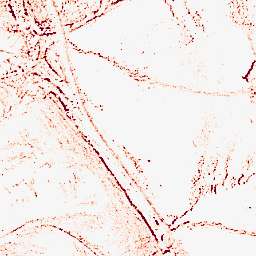
Category: morphological
Decomposition family: morphological_square
Decomposition parameters: operation: opening
size: 3
Upsampling method: linear_exact
Upsampling parameters: scale: 8
Upsampling scale: 8